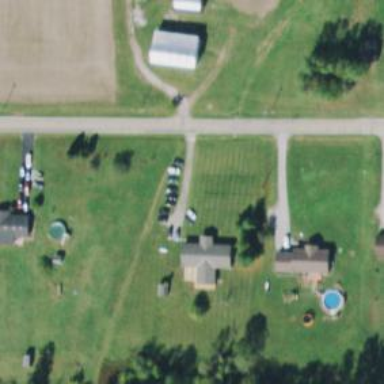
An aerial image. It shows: Driveway.